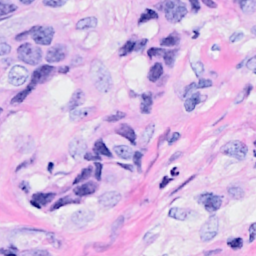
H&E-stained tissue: Breast